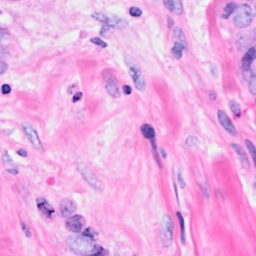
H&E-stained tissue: Breast